Interaction volume radius: 5 \u00c5
Interaction volume height: 15 \u00c5
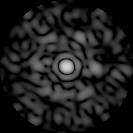
Disorder parameter: 0.8546